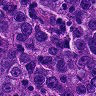
Metastatic tissue present: yes